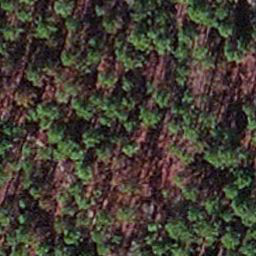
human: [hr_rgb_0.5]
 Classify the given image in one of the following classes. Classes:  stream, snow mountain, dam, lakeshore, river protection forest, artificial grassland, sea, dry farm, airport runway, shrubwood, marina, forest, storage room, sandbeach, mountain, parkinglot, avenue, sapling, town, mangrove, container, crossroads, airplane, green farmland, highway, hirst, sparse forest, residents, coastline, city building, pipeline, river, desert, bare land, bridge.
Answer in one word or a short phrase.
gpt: sapling